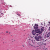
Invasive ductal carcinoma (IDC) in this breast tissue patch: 0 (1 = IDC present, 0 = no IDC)